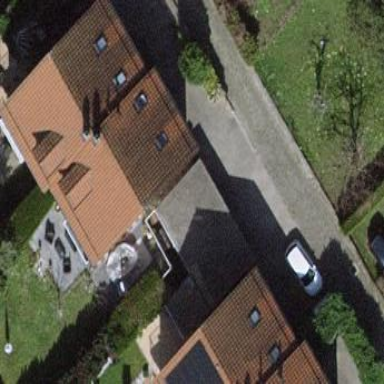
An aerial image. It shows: Garage.